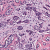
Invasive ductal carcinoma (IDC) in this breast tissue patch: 1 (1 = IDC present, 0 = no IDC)